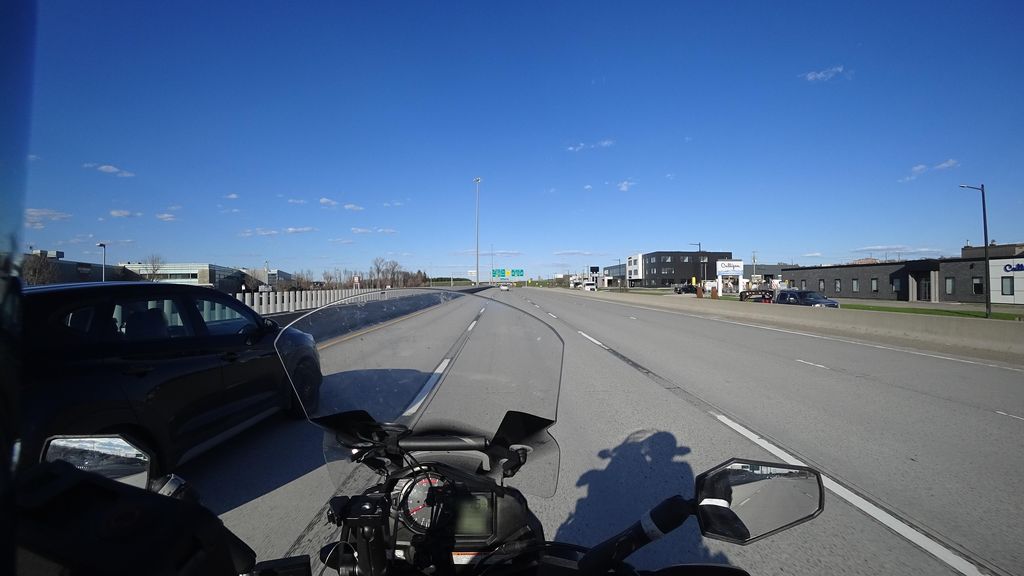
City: quebec_city